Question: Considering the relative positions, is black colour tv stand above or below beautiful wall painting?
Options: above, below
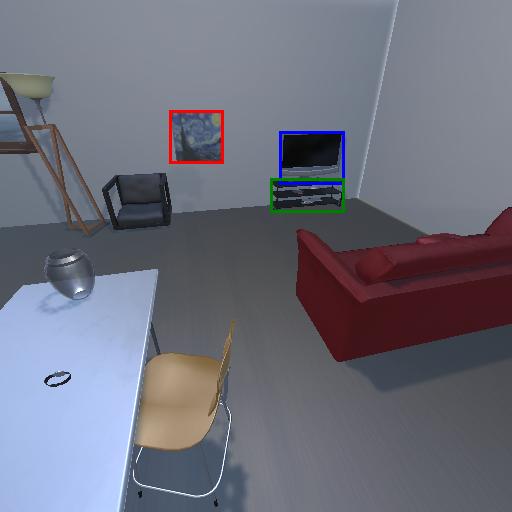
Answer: above